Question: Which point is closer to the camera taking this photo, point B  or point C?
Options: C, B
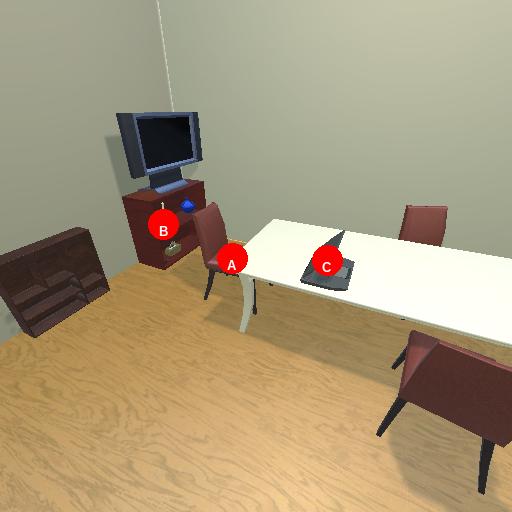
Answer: C